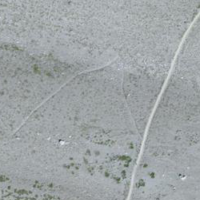
EUNIS habitat code: 48
Species observed at this site:
Viola calcarata